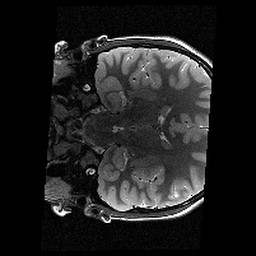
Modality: T2w
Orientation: coronal
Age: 10
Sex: female
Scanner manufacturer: siemens
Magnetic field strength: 3 T
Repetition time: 9.23 s
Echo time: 0.067 s